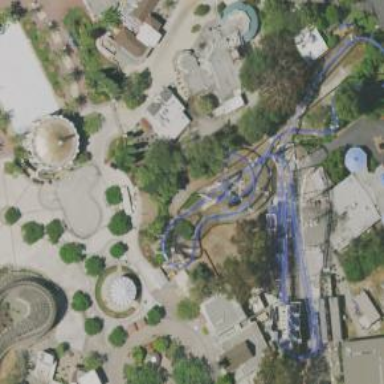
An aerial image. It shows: Thrilling roller coaster attraction.